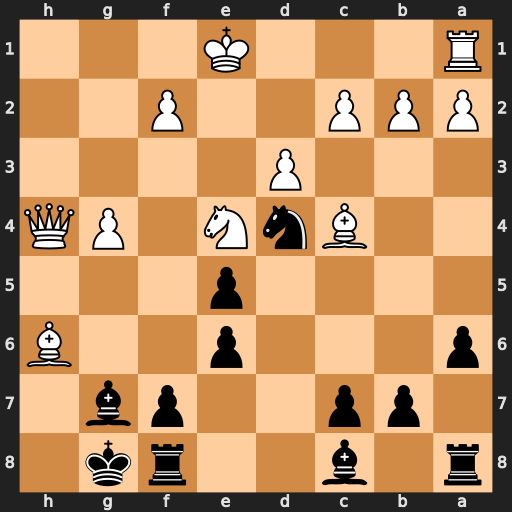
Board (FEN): r1b2rk1/1pp2pb1/p3p2B/4p3/2BnN1PQ/3P4/PPP2P2/R3K3
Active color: b
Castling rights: Q
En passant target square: -
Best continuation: Nf3+ Ke2 Nxh4